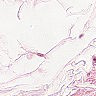
Metastatic tissue present: no